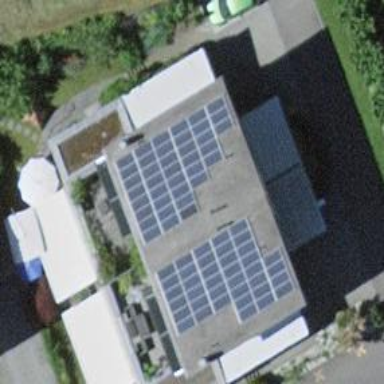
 consisting of solar photovoltaic panels."